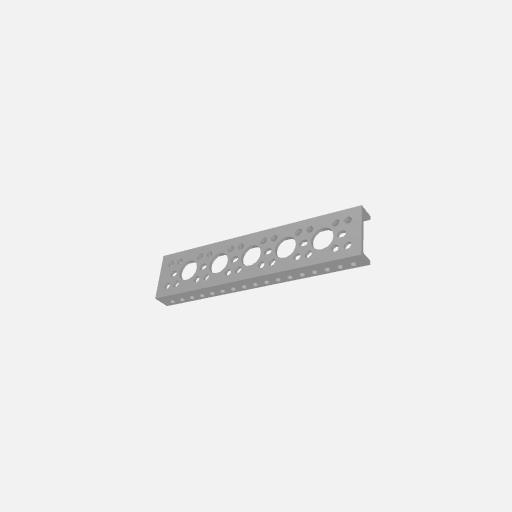
Part: MiniLowSideUChannel5H